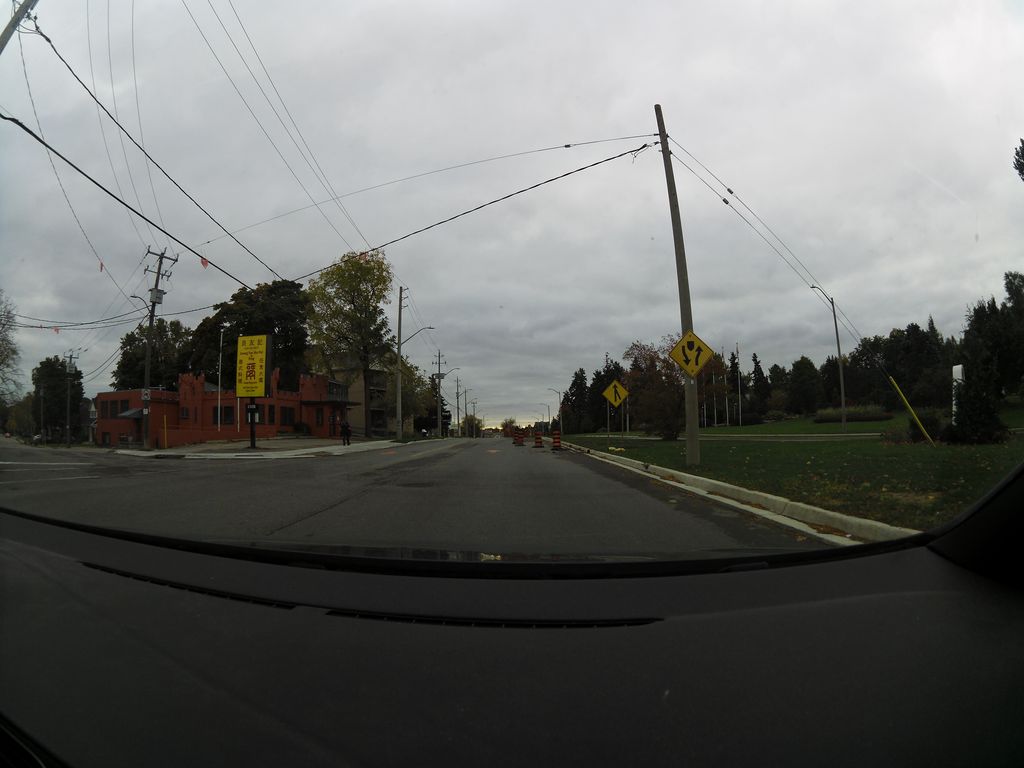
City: kitchener-waterloo